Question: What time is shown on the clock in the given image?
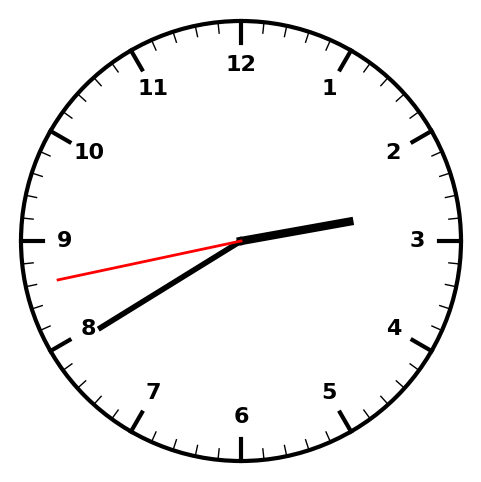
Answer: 02:39:43